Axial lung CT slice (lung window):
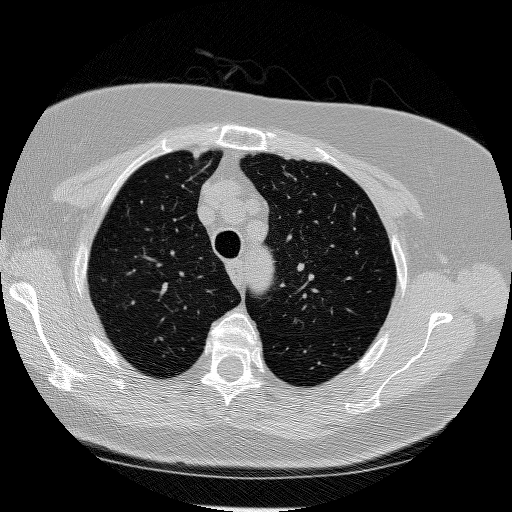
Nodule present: no